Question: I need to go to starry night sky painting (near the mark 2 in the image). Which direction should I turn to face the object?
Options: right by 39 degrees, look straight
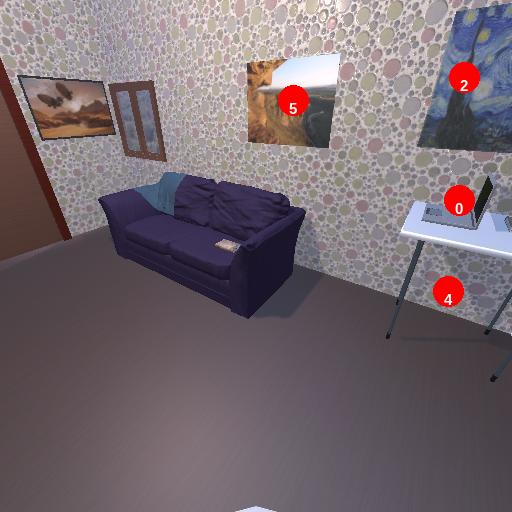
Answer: right by 39 degrees